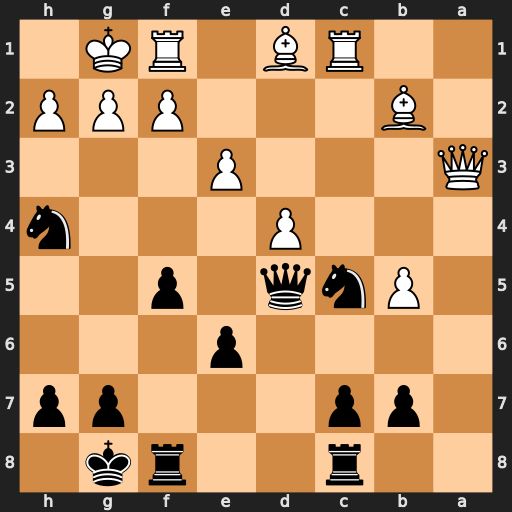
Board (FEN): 2r2rk1/1pp3pp/4p3/1Pnq1p2/3P3n/Q3P3/1B3PPP/2RB1RK1
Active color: b
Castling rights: -
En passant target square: -
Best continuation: Qxg2#